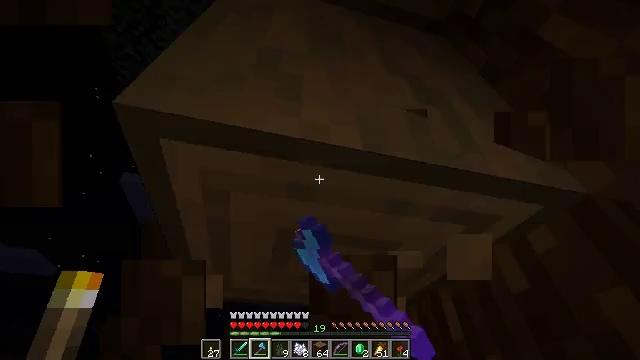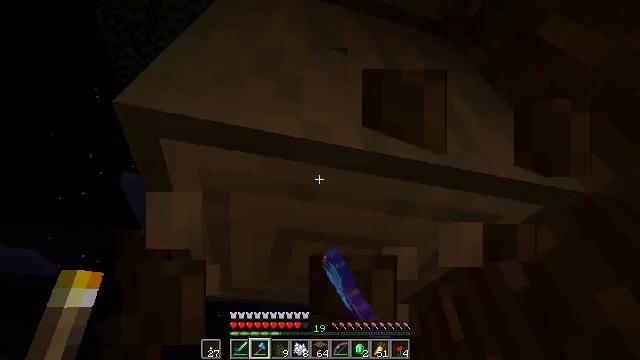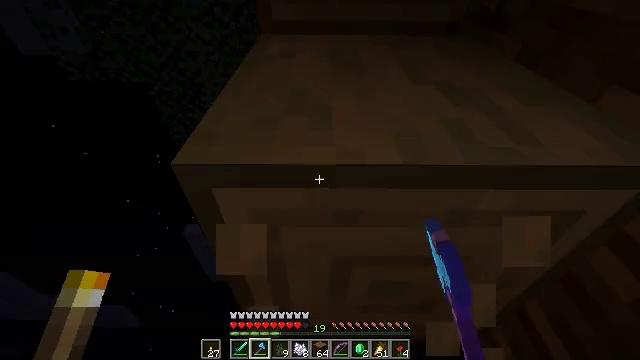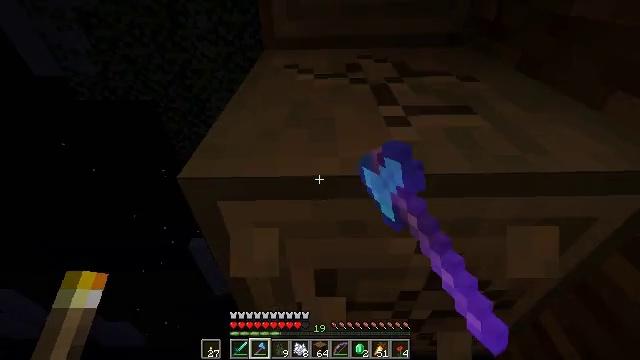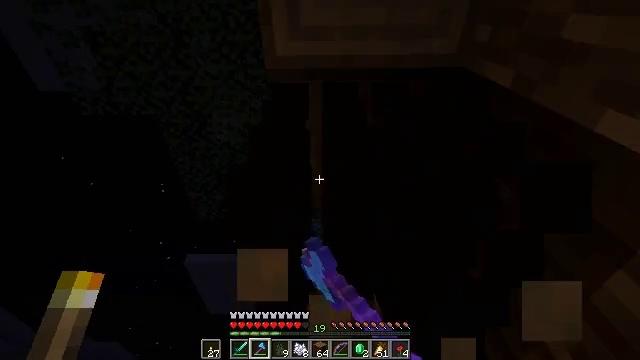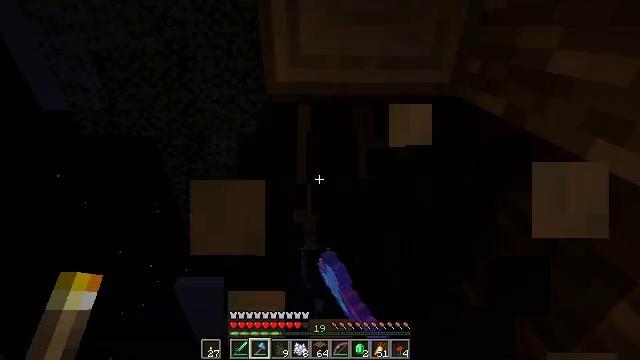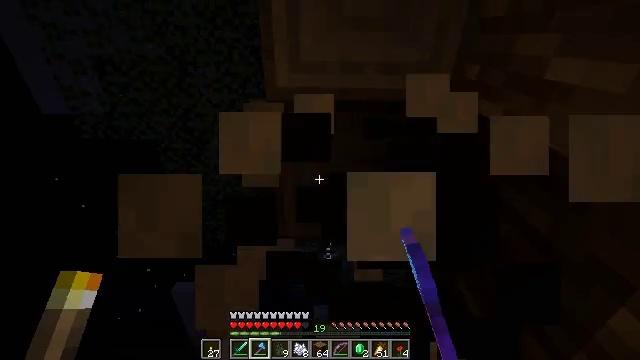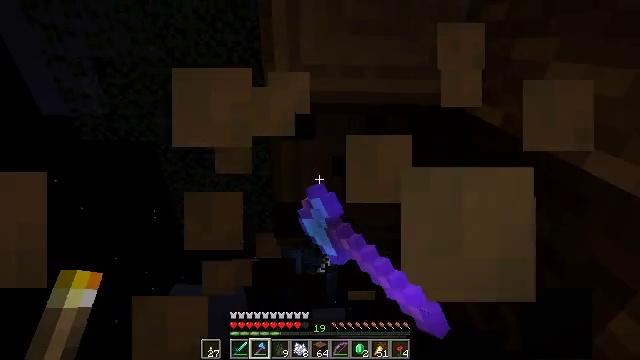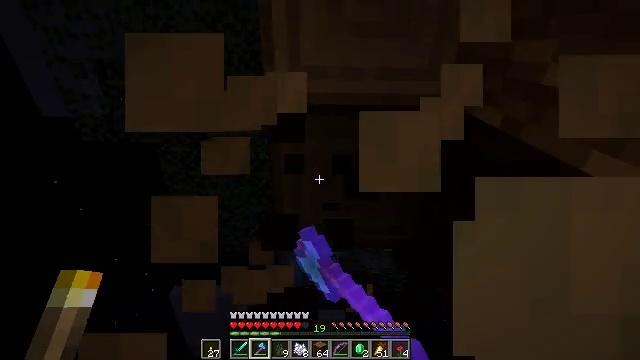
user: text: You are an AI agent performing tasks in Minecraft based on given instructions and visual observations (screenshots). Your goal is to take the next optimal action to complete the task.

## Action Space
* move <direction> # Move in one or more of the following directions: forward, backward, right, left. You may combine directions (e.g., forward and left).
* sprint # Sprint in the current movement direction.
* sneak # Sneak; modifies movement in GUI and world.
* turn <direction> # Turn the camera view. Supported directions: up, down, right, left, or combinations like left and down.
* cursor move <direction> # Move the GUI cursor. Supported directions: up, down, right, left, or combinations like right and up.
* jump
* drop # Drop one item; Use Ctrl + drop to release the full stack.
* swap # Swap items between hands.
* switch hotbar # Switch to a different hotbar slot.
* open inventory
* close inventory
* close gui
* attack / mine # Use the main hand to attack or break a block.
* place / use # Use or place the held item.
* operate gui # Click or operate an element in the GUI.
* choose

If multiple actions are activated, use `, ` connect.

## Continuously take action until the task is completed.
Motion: motion action
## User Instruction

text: Gather stripped spruce log from the tree.
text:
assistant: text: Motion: attack / mine
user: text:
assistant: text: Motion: turn left and up, attack / mine
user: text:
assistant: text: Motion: turn left and up, attack / mine
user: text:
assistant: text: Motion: turn up, attack / mine
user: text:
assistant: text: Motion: turn right and up, attack / mine
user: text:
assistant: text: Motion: turn up, attack / mine
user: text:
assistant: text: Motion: attack / mine
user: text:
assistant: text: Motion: attack / mine
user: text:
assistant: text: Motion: attack / mine